Interaction volume radius: 10 \u00c5
Interaction volume height: 15 \u00c5
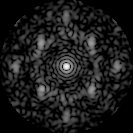
Disorder parameter: 0.6036